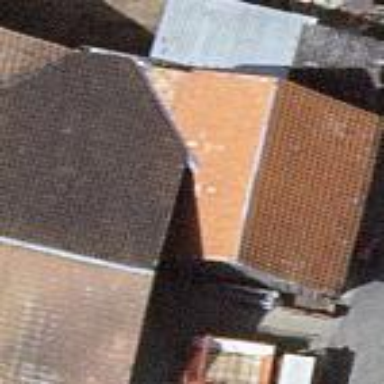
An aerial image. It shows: Barn.